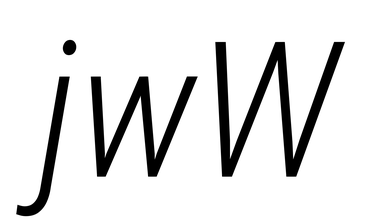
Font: Roboto-Italic_Condensed_Light_Italic